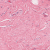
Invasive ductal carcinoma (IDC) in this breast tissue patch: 0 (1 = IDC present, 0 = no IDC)